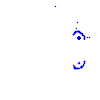
Particle: kaon